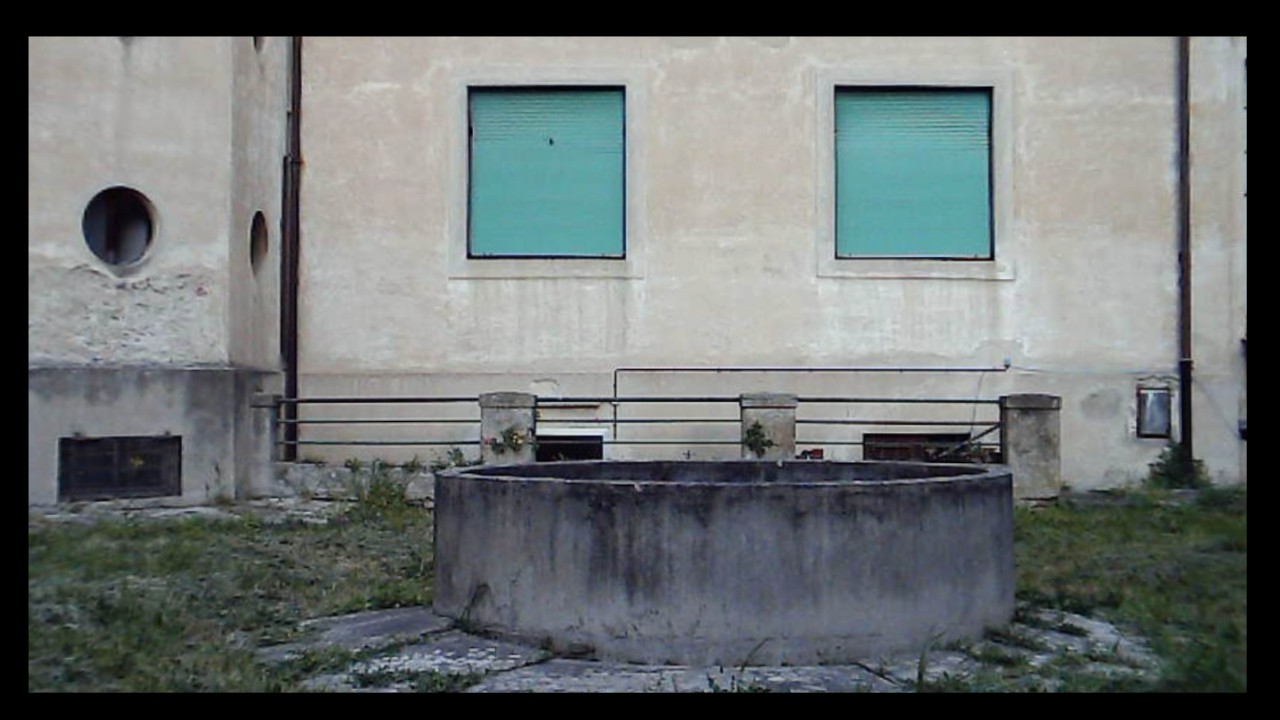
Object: Betafpv air75